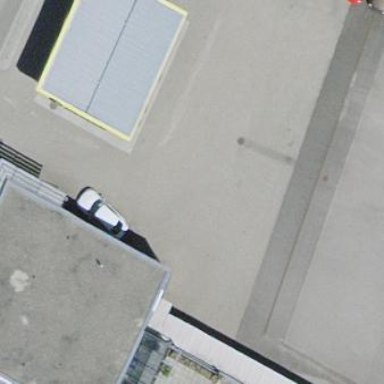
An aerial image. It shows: Fuel station located under roof.